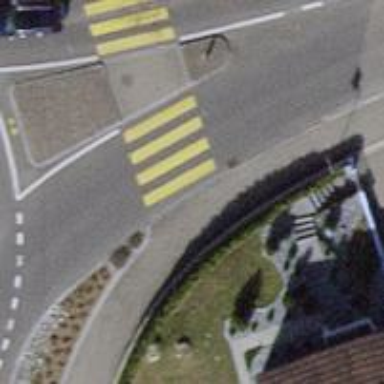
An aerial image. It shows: Zebra crossing at uncontrolled and marked intersection.